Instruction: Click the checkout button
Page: cart
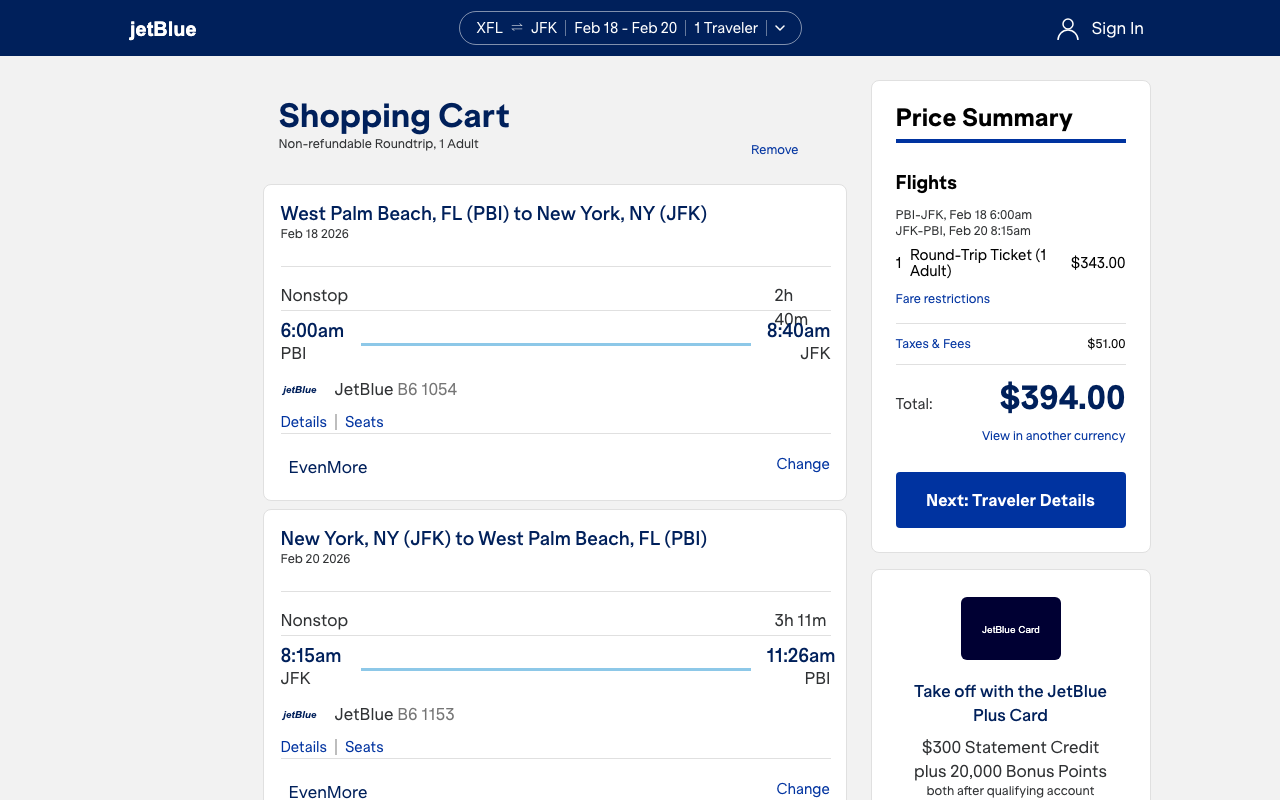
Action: click